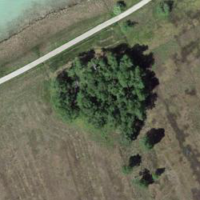
EUNIS habitat code: 16
Species observed at this site:
Rhamnus cathartica
Podiceps cristatus
Gonepteryx rhamni
Iris sibirica